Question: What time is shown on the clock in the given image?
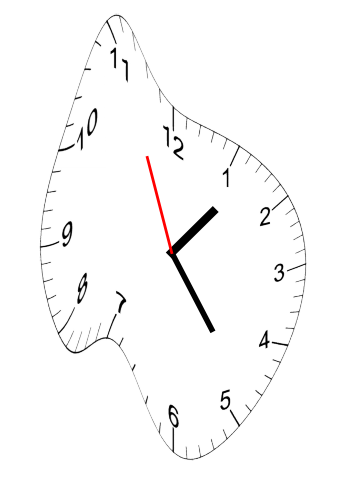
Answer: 01:23:56